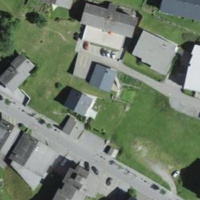
EUNIS habitat code: 54
Species observed at this site:
Pica pica